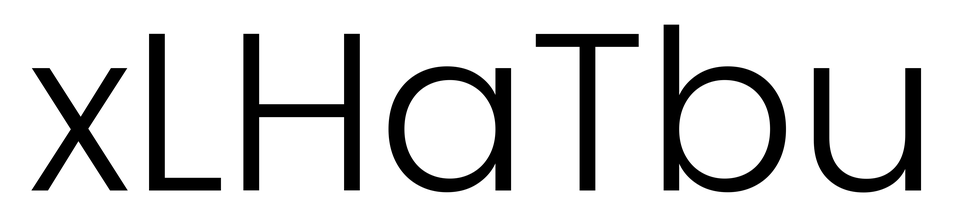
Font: Poppins-Light